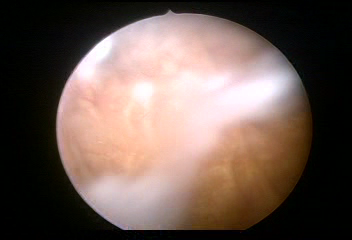
Modality: WLC
Class: Normal mucosa
Bladder cancer association: No